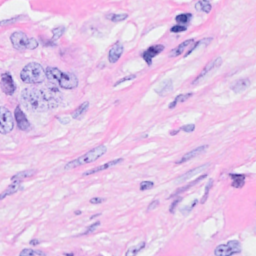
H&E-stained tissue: Breast